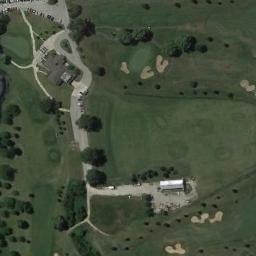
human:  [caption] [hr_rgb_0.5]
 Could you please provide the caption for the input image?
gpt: There are a few bunkers and a few paths on a large green lawn on the golf course with many trees and several buildings .

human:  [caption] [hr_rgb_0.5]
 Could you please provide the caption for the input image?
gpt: The golf course has some putting greens, Fairways, Roads, Barrier trees and sandpits and some houses are also in the golf course .

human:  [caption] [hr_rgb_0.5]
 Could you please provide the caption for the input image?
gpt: Many trees are near the golf course .

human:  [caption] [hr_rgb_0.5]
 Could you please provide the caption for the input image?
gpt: About twenty sand bunkers are built around the lake .

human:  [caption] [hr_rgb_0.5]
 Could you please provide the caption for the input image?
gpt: There are two buildings and many bunkers on the golf course .